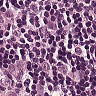
Metastatic tissue present: yes